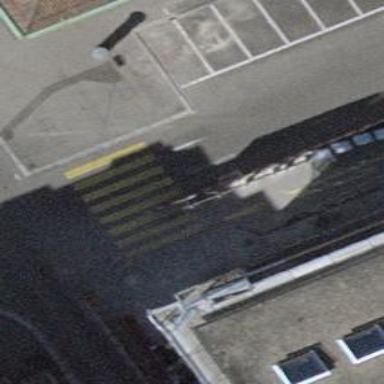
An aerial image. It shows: Kerb barrier.